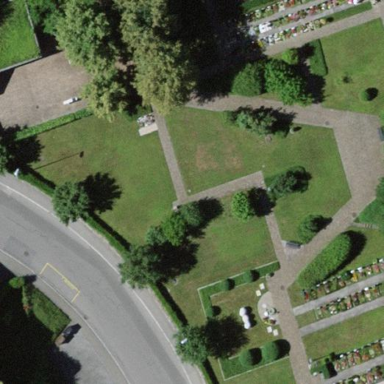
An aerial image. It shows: Grave yard.